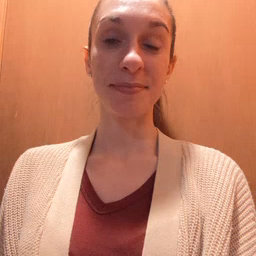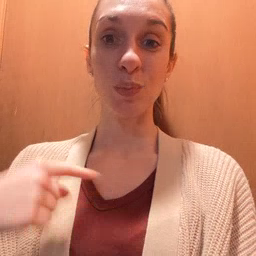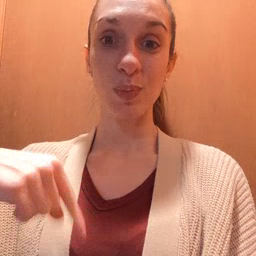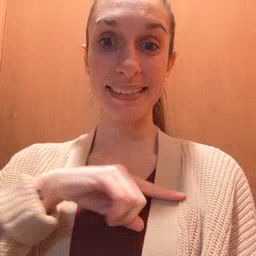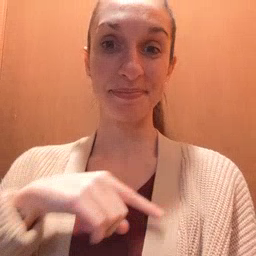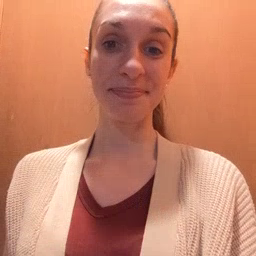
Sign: weus